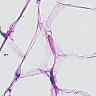
Metastatic tissue present: no